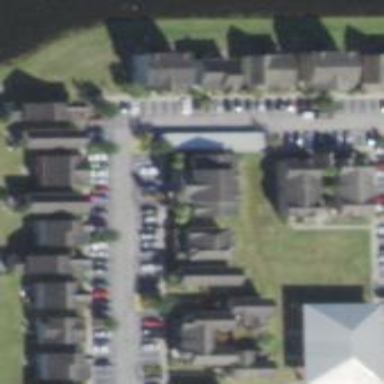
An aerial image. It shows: Parking space.